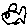
Label: fish